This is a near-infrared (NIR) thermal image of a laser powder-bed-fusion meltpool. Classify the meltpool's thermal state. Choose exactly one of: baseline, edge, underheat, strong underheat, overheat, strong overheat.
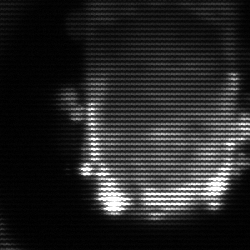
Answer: baseline